Question: I have installed 'Genymotion' in my 'osx' (I am using 'Android Studio'). The 'Genymotion' icon appears in the 'ide' toolbar but I can't run my app with this emulator, since it is not shown in my 'AVD manager'. How can I make this work ?
Edit :@pyus13, I can't find any bottom tab button, here's a screen

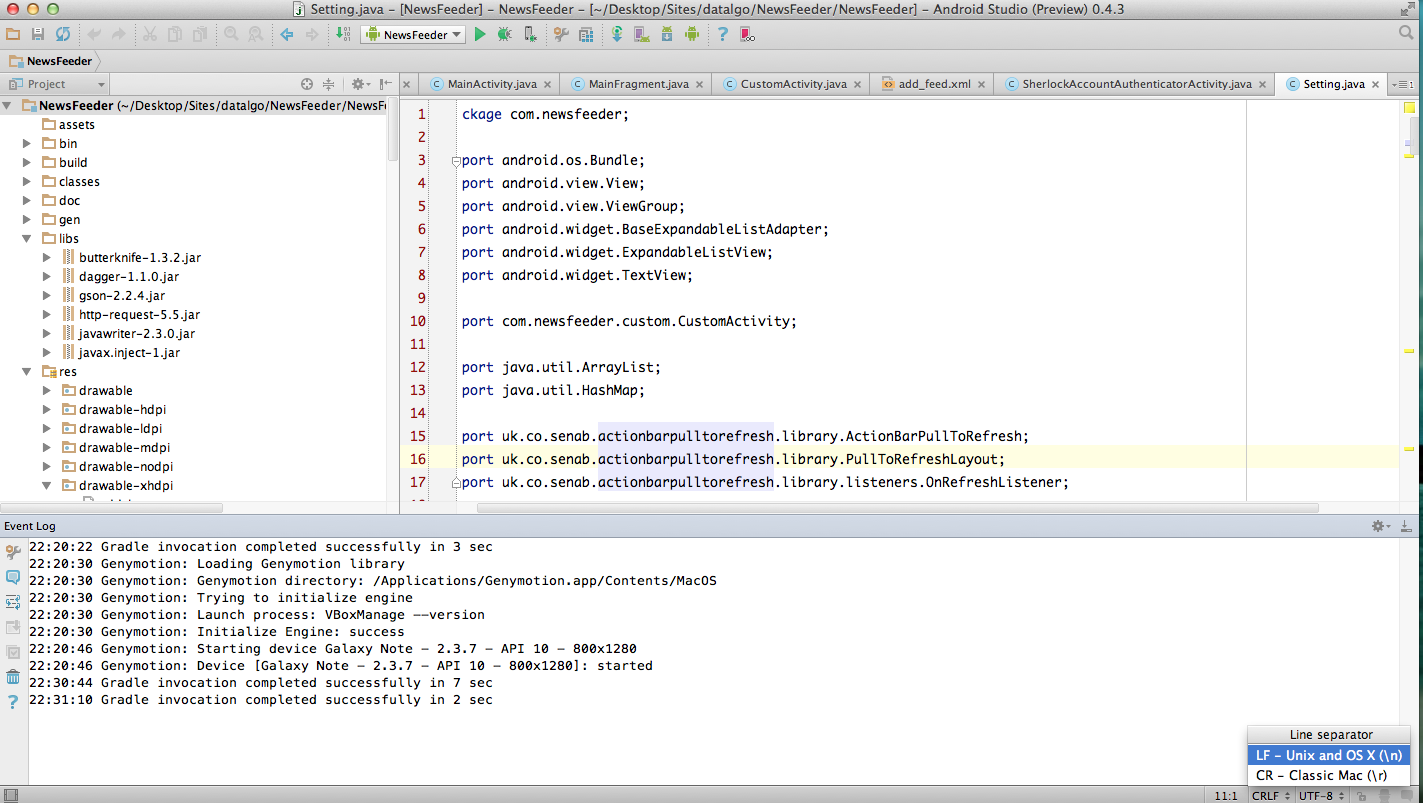
Answer: To summarize for others:
1. Start the genymotion emulator you want to install/run the application on
2. Open terminal and restart adb with the commands adb kill-server then adb start-server
3. In terminal type adb devices and make sure the emulator shows up
4. In Android Studio under the run configurations change "Target Device" to "Show chooser dialog"
5. Run the application as normal and, when prompted, select the genymotion emulator.